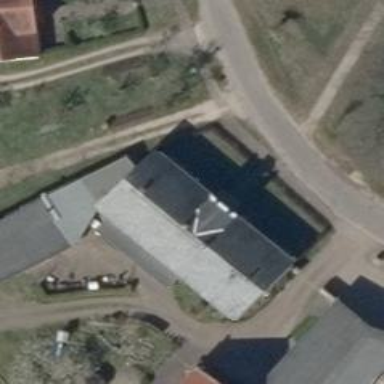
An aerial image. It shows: Restaurant.